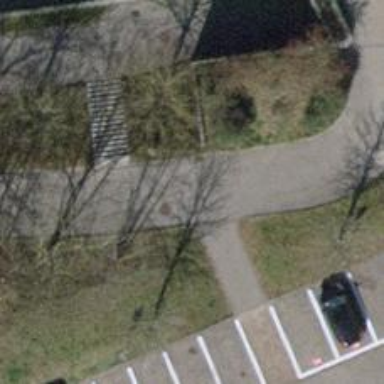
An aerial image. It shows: Concrete steps.